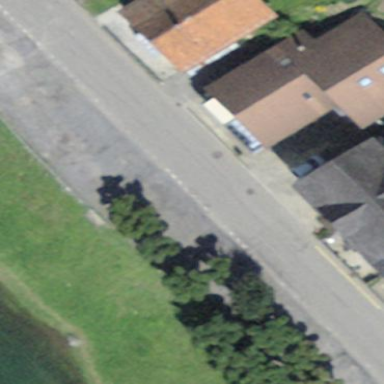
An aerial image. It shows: Parking area with gravel surface.